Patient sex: F
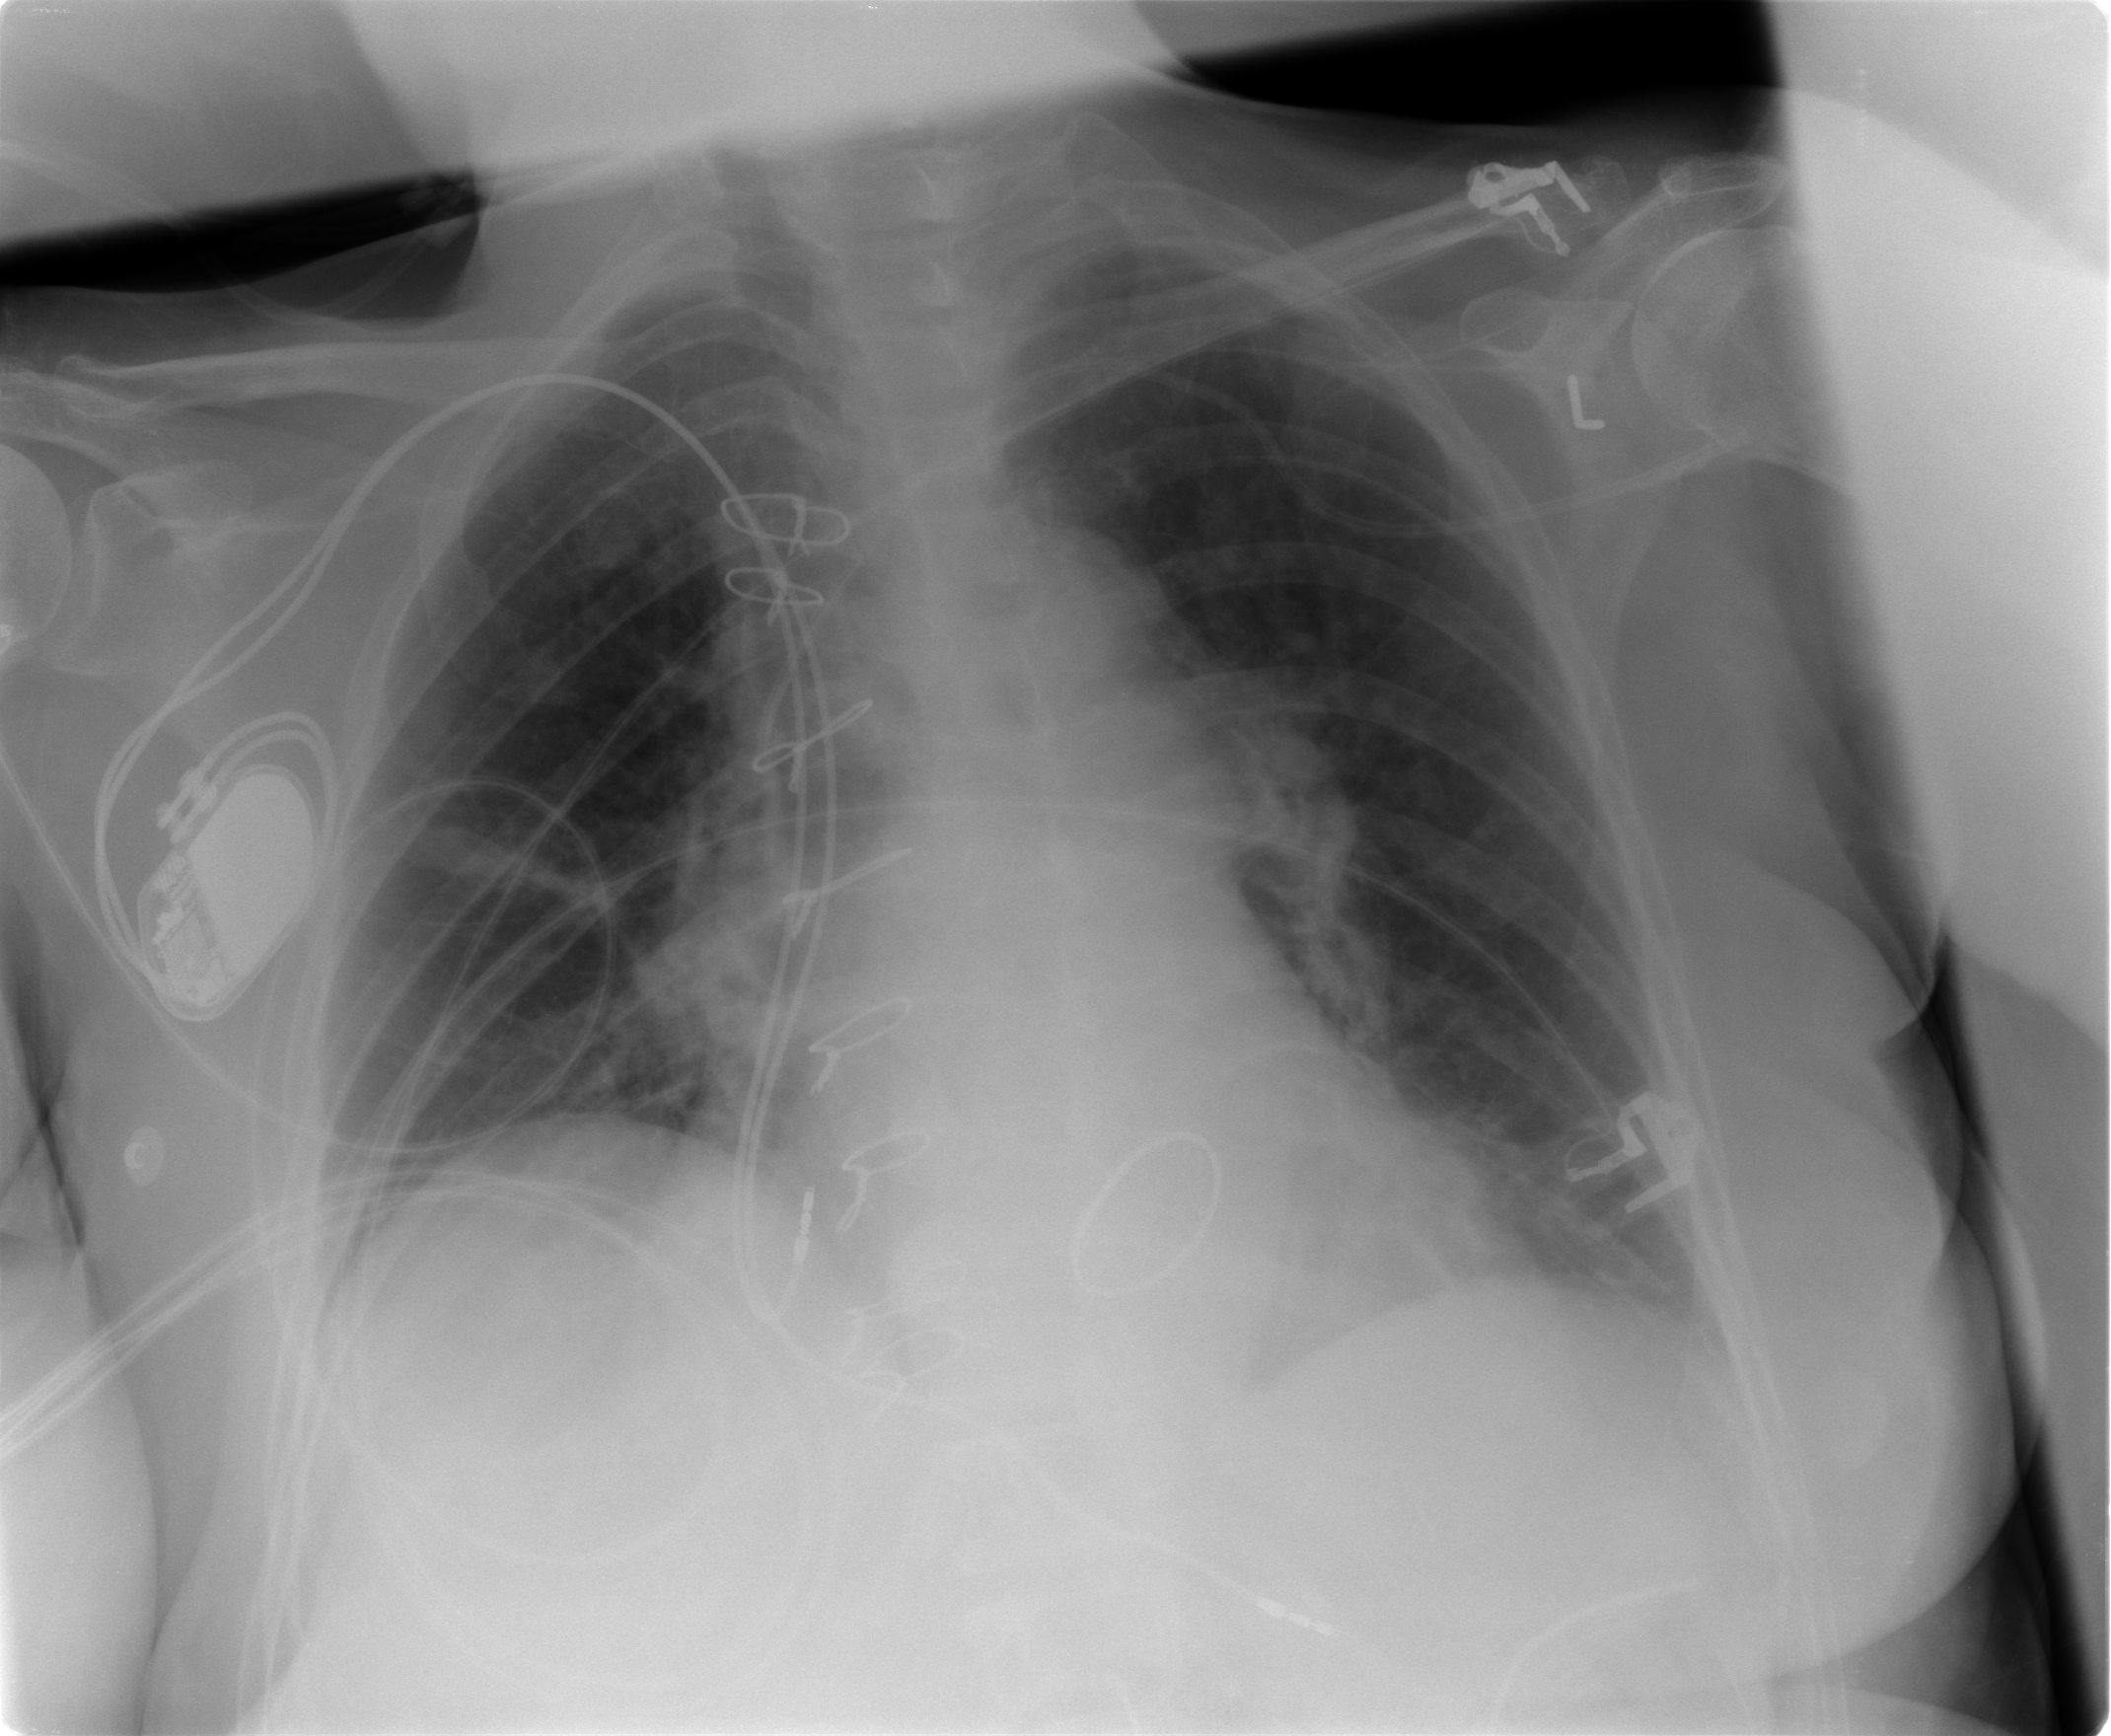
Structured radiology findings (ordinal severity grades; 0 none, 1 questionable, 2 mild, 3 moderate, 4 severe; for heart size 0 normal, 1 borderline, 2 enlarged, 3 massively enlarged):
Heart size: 0
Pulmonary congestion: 1
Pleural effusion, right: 0
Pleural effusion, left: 0
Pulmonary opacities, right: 0
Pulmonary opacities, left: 0
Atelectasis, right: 2
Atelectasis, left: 2